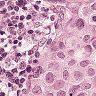
Metastatic tissue present: yes